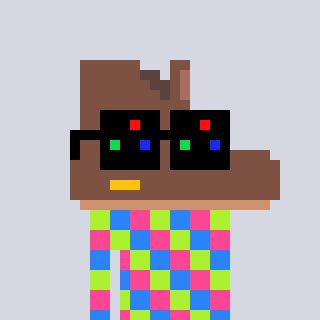
a pixel art character with square black sunglasses, a boot-shaped head and a grayscale-colored body on a cool background